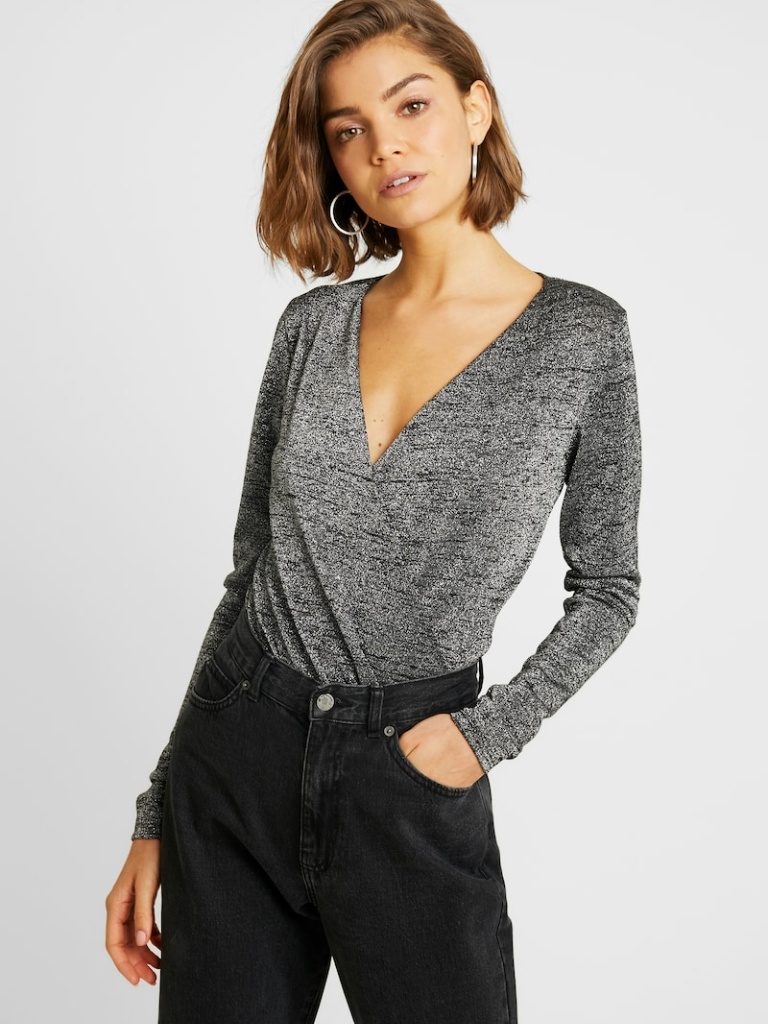
knit tight a long-sleeved with the sleeves down bodice length Fully Tucked in v-neck bodysuit